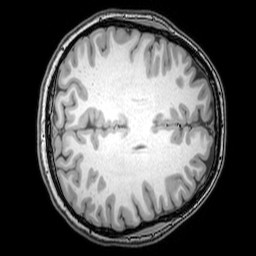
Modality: T1w
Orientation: axial
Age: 24
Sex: female
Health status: healthy
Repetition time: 0.081 s
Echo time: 0.037 s